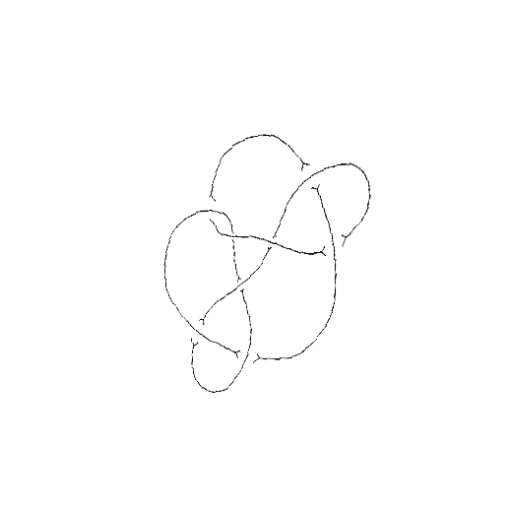
Crossing number: 8